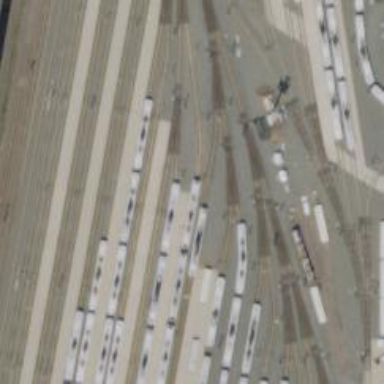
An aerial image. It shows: Light rail yard with electrified contact lines.